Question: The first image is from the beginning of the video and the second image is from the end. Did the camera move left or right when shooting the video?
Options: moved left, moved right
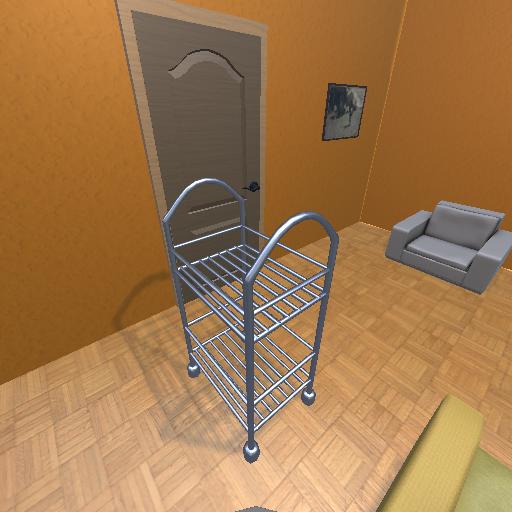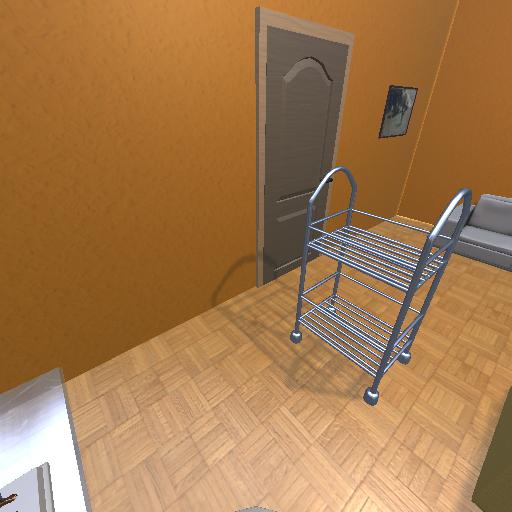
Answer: moved left